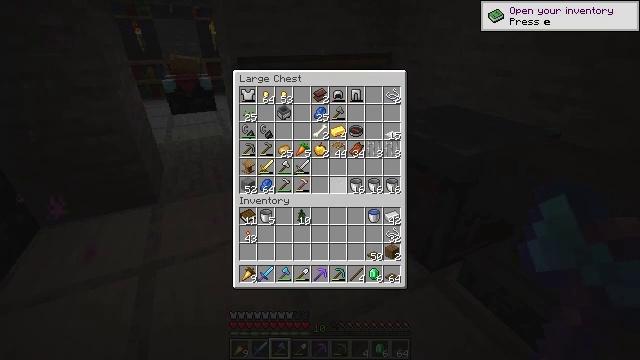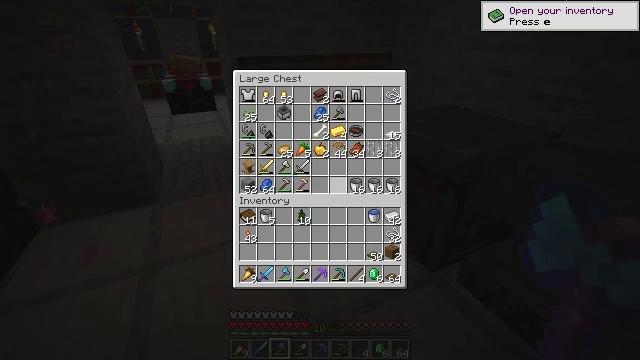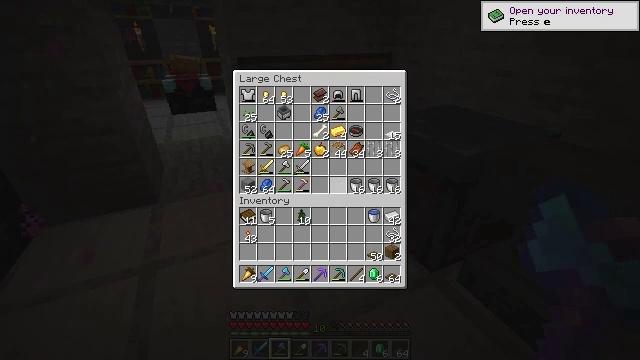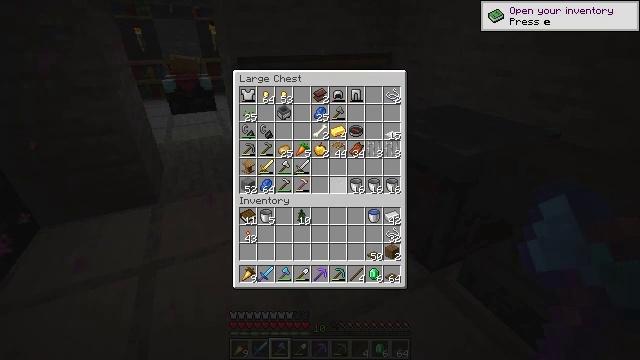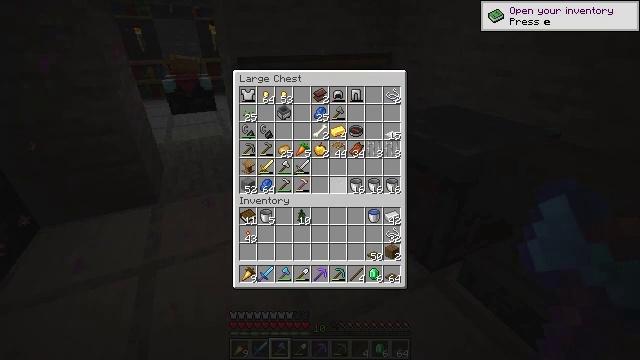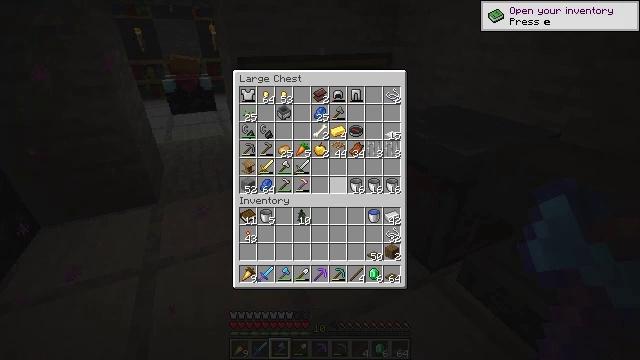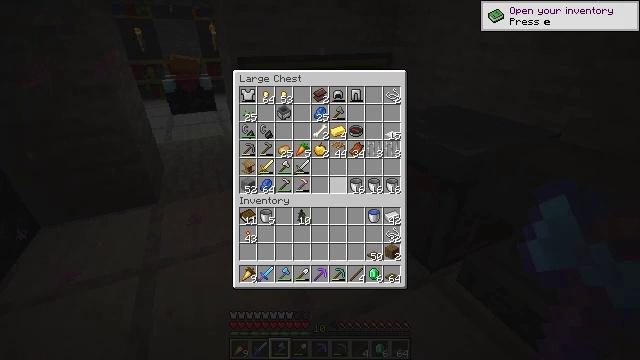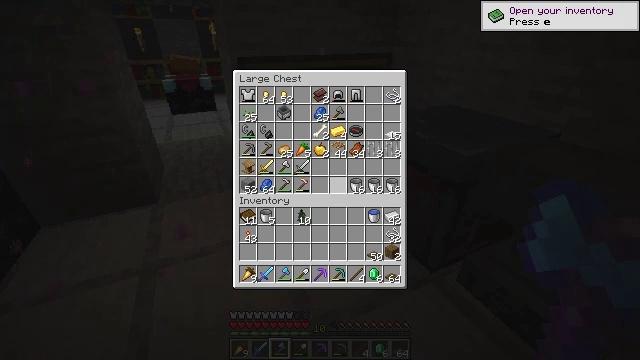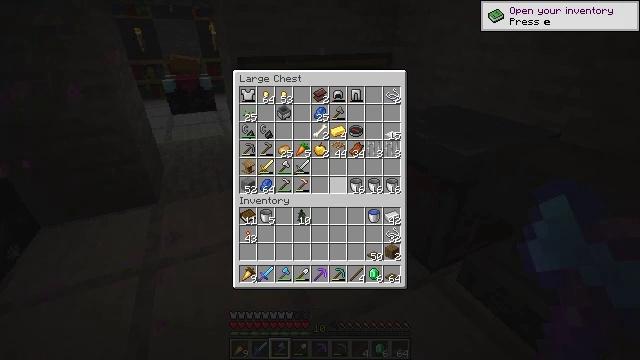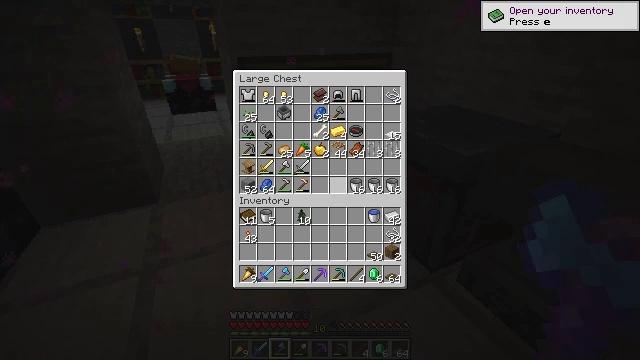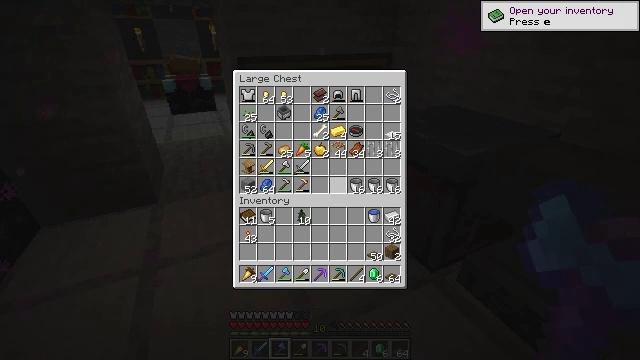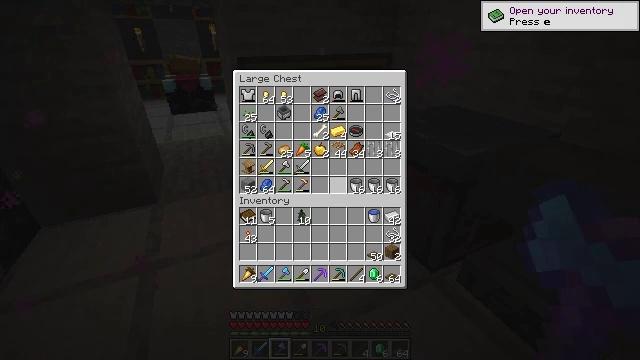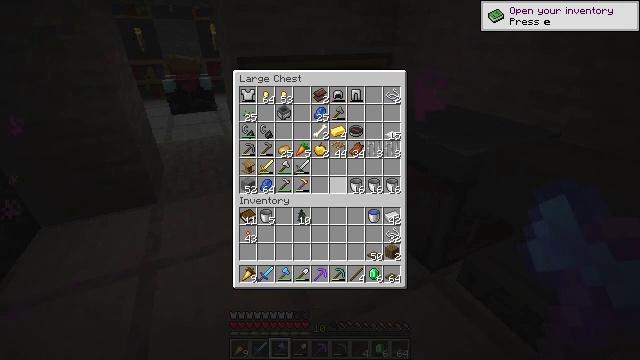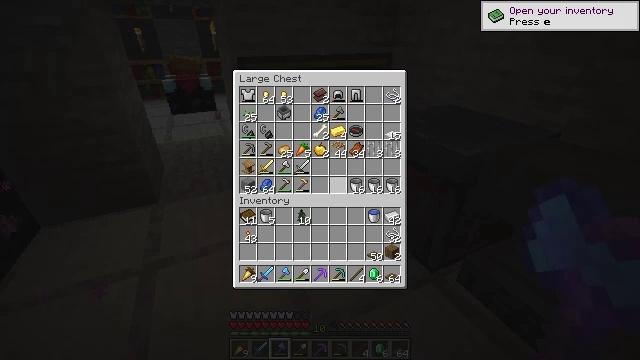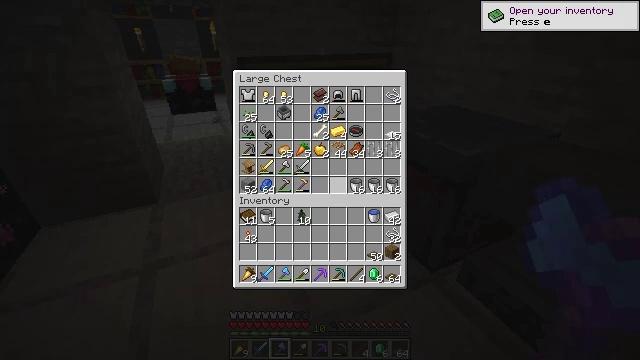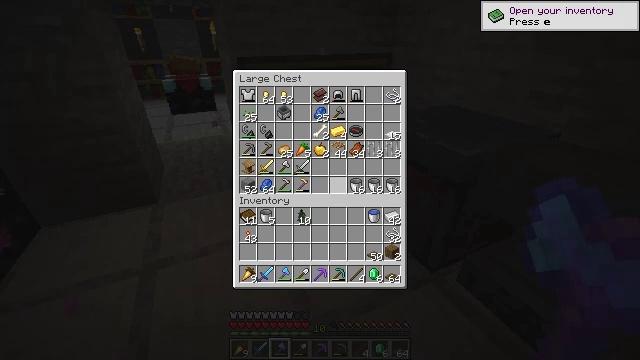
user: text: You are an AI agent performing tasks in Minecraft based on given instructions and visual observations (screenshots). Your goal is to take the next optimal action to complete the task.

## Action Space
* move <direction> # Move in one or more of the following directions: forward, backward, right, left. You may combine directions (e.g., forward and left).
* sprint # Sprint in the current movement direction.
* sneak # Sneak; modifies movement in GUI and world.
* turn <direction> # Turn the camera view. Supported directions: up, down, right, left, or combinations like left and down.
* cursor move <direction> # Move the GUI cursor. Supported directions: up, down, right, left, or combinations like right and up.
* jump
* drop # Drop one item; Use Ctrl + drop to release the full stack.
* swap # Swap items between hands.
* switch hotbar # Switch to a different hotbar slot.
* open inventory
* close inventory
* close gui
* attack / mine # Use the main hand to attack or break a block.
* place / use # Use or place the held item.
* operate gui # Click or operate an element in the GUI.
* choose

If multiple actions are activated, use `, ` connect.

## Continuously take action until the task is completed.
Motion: motion action
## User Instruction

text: Craft a fishing rod.
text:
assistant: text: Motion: no_op
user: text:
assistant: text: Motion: no_op
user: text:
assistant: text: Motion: no_op
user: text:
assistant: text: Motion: no_op
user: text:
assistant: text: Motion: no_op
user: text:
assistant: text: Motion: no_op
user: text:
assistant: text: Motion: no_op
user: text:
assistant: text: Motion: no_op
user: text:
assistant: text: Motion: no_op
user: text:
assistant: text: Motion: no_op
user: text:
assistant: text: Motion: no_op
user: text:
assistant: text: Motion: no_op
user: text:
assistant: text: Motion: no_op
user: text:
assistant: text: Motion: no_op
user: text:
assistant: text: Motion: no_op
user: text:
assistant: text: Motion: no_op
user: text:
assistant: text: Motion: no_op
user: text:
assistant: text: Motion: no_op
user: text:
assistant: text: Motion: no_op
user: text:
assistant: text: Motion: no_op
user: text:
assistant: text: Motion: no_op
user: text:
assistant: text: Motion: no_op
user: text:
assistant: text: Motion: no_op
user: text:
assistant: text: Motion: no_op
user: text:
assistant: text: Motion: no_op
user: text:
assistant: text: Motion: no_op
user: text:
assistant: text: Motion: no_op
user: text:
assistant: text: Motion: no_op
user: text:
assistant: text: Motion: no_op
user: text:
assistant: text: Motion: no_op